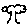
Label: tree